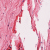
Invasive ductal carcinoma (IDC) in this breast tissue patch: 0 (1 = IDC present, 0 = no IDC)